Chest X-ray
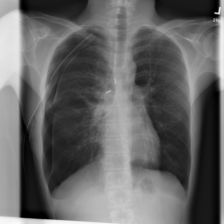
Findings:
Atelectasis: negative
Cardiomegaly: negative
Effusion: negative
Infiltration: negative
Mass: negative
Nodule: negative
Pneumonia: negative
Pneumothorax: positive
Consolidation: negative
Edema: negative
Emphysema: negative
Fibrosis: negative
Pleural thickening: negative
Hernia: negative